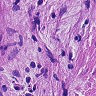
Metastatic tissue present: yes